Question: When I was debugging my iPhone app, I got an error and the app got crashed. I have added a exception break point but it didn't point any where in the code and crashed in 'main.m'.
Here I am adding the screen shot of the XCode window when the app crashed.

How can I find the exact issue for the crash from this?
Is it possible? Please help.
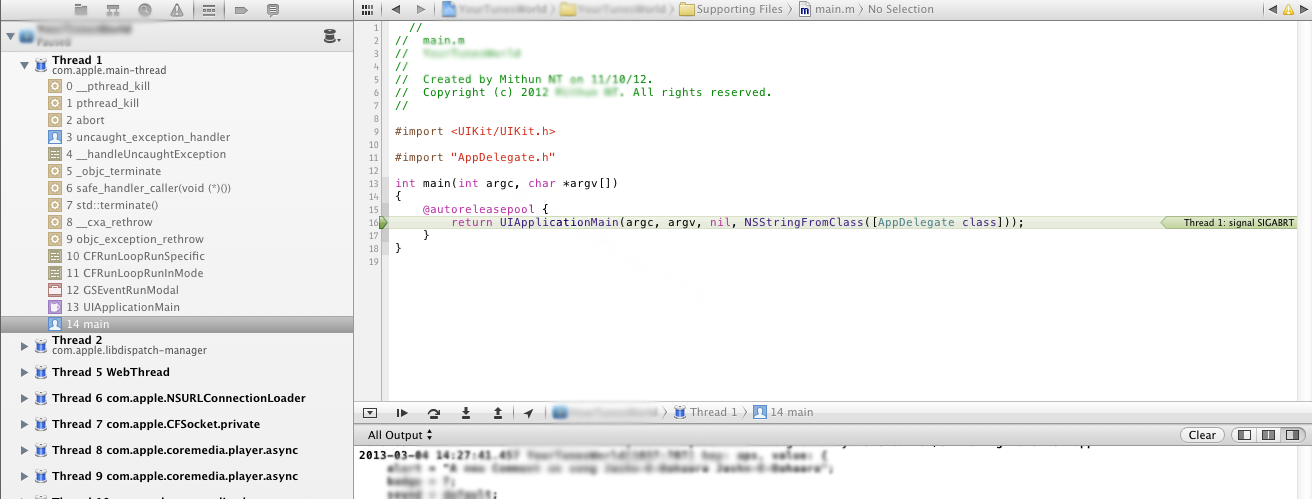
Answer: Enable Zoombie so that you will get the error description in log.
If you edit the scheme you want to turn on zombies for (in the "Product" menu, select "Edit Scheme"), go to the "Run Foo.app" stage in the left panel, and the "Arguments" tab on the right. You can then add NSZombieEnabled to the "Environment Variables" section and set the value to YES, as you could in Xcode 3.
In Xcode 4.1 and above, there's also checkbox on the "Diagnostics" tab of the "Run" stage to "Enable Zombie Objects".